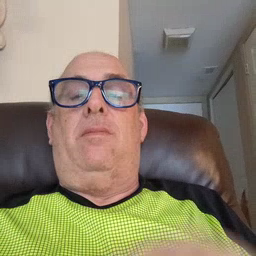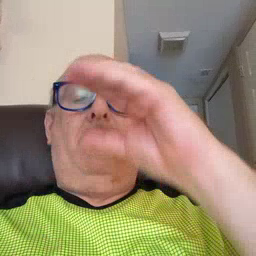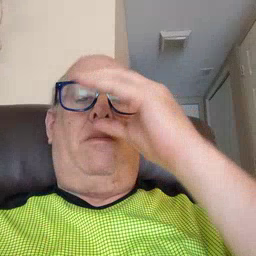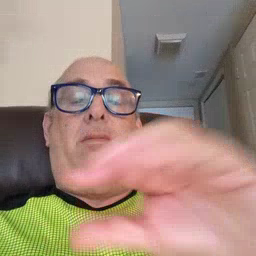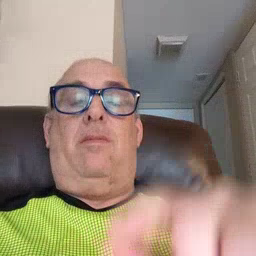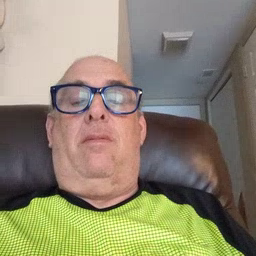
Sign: elephant